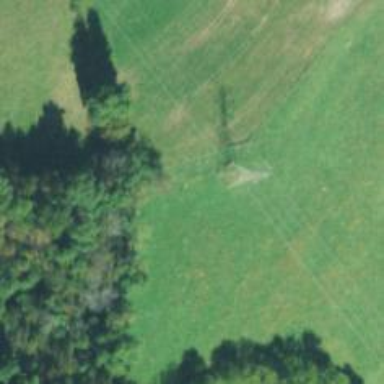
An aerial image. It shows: Lattice structure tower.